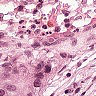
Metastatic tissue present: yes